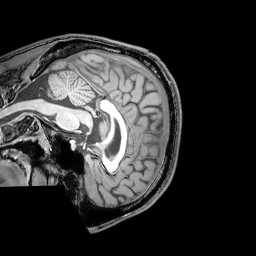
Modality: T1w
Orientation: sagittal
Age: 22
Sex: male
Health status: healthy
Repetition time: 0.081 s
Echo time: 0.037 s